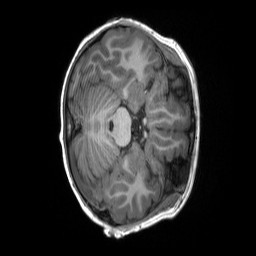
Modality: T1w
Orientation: axial
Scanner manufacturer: siemens
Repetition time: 2.3 s
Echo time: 0.00229 s